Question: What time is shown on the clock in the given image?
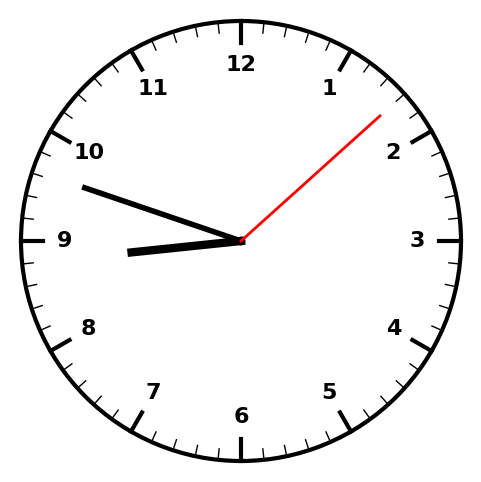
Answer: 08:48:08